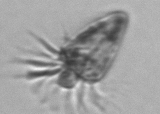
Label: Strombidium_tintinnodes